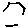
Label: hexagon